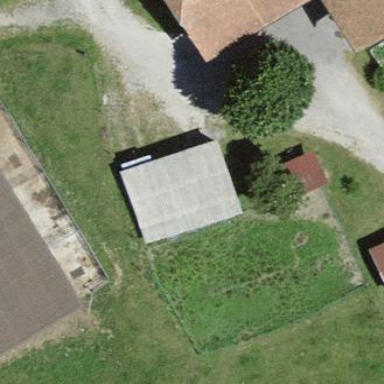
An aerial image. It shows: Garage.